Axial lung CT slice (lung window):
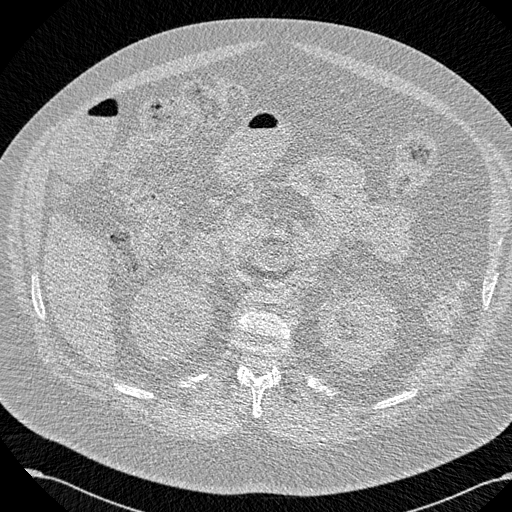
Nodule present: no